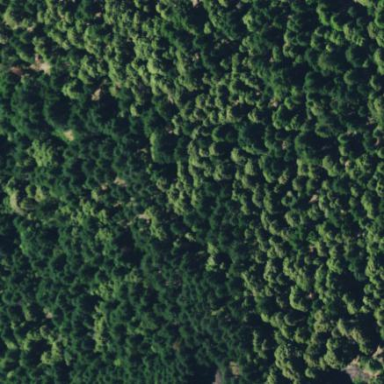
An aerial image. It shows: Forest area.